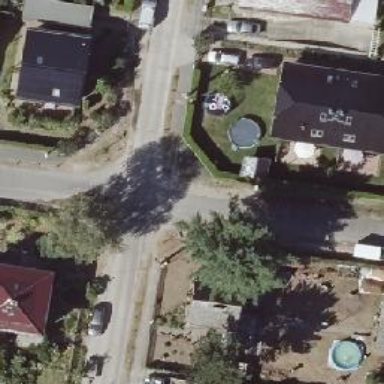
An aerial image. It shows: Smooth asphalt road in residential area.